Question: So I'd like to create some lines that can be modified from points that are connecting them.
An example of initial state

First one has been moved down, second one up and third one right and down.
On the implementation side I currently have two meshes. First one is stretched out so that it would cover the distance from its starting point to the next point and second one marks the starting point.
'''
var meshLine = new THREE.Mesh(boxGeometry, material);
meshLine.position.set(x,y,z);
meshLine.scale(1,1,distancetonextpoint);
var meshPoint = new THREE.Mesh(sphereGeometry, material);
meshPoint.position.set(x,y,z);
meshPoint.scale(2,2,2);
'''
What I want from it is that when the user drags the circular point other lines would stretch or change their position accordingly to the one being dragged.
Is there some more reasonable solution for this as I feel mine is not quite good and clean. I'd have to do quite heavy lifting to get the movement done.
I've also looked at <URL> which looks visually very nice but could not integrate it to my system.
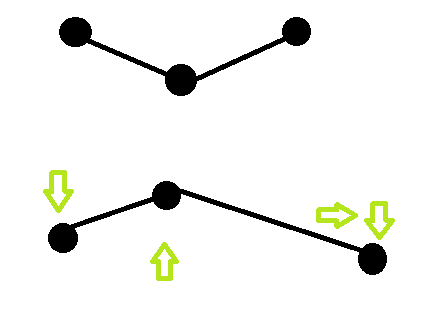
Answer: You mean you need to edit the object's geometry by dragging their vertices (here a line).
1. Objects'vertices can't be dragged theirselves, so you need to loop through the geometry and create little spheres at each vertex position ;
2. You set a raycaster to pick those spheres, as in the examples ;
3. Your screen is 2D so to drag objects in 3D you need a surface perpendicular to the screen, that intersects the sphere position. For this you set an invisible plane at the vertex position and make it look at the camera ;
4. Once you can correctly drag the spheres, you tell the corresponding vertices on the object (your lines) they must keep the same position as their spheres ;
5. End with geometry.verticesNeedUpdate=true.
And you have your new geometry
- <URL>
Comment if you need more explanations